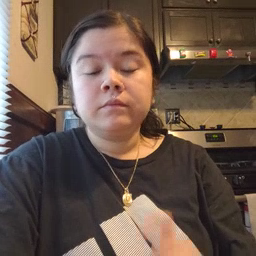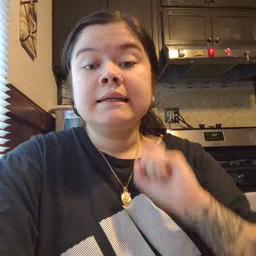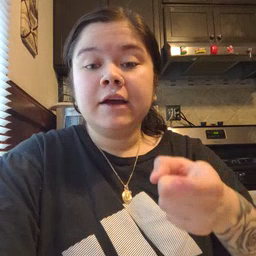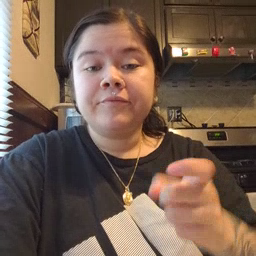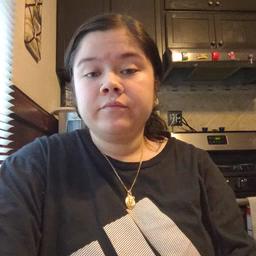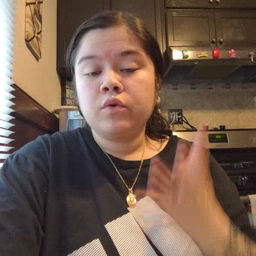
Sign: gift